Question: I have this database:

and I have this ajax request:
'''
$("#noviDatum").click(function() {
var nd = $('#nD').val();
$.ajax({
url: "addDate.php",
type: "POST",
async: true,
data: {ajdi:ajdi,nd:nd}, //your form data to post goes here as a json object
dataType: "html",
success: function(data) {
console.log(data);
},
});
});
'''
so ajdi = id_akt
Now I want to when I run 'addDate.php' to copy all rows 'where id_akt = ajdi and where prvi = 1' but then I need to change 'datum' to coped rows with 'nd' value (which is also date) and 'vrednost to 0'.
Is it possible to do that and How? Also how save is this method? What you suggest?
'''
try {
$conn = new PDO("mysql:host=localhost;dbname=$dbname", $username, $password);
$conn->setAttribute(PDO::ATTR_ERRMODE, PDO::ERRMODE_EXCEPTION);
$rez = $conn->prepare("SELECT * FROM track_aktivnosti WHERE id_akt = :id_akt AND prvi=1");
$rez->execute(array(':id_akt' => $_POST['id_akt']));
$kol = $rez->fetchAll();
foreach ($kol as $r) {
$STH = $conn->prepare("INSERT INTO track_aktivnosti (datum, prvi, id_akt, tabela, id_tabele, naziv, vrednost) VALUES ($r['datum'], 0, :id_akt, $r['tabela'], $r['naziv'], 0)");
$STH->execute(array(':id_akt' => $_POST['id_akt']));
$STH->execute();
}
} catch(PDOException $e) {
echo 'ERROR: ' . $e->getMessage();
}
?>
'''
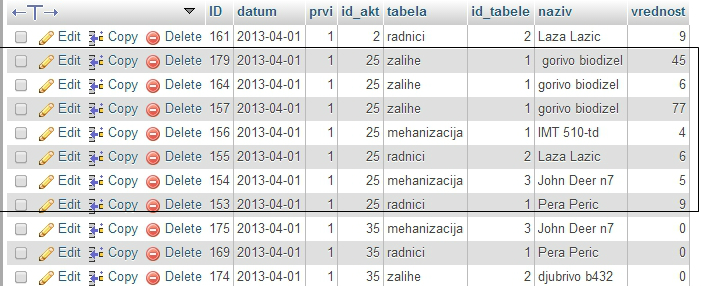
Answer: Well, first things off, I'm assuming that your addDate.php already has the basic logic implemented for communicating with a mysql database and that you are a good coder and checking all vales passed by the ajax post for any evil input.
You would then basically first need to retrieved the rows you want to copy and modify:
'''
...
$ajdi = $_POST['ajdi'];
$nd = $_POST['nd'];
...
$select_rows = query("SELECT * FROM your_table WHERE 'id_akt'= $ajdi AND 'id_akt'= 1") or die(mysql_error());
while($data = fetch_assoc($select_rows))
{
//we'll handle this in the next section
}
...
'''
After you have retrieved your rows, you will need to change each rows data accordingly and then insert it back into the table.
'''
...
while($data = fetch_assoc($select_rows))
{
$insert_row = query("INSERT INTO your_table (datum, prvi, other cols..) VALUES ($nd, $data['prvi'], other values...)");
if ($insert_row) {
/// Delete old row if needed by using $data['id']
}
}
...
'''
Let me know if you need any other information.
I've made some changes to your updated code and added a few error echos to see if something is going wrong, but for further clarification where the error is, you will definitely need to debug your code:
'''
try {
// Check if value is set
$id_akt = $_POST['id_akt'];
echo "Passed id: " . $id_akt . "
";
$conn = new PDO("mysql:host=localhost;dbname=" . $dbname, $username, $password);
$conn->setAttribute(PDO::ATTR_ERRMODE, PDO::ERRMODE_EXCEPTION);
$rez = $conn->prepare("SELECT * FROM track_aktivnosti WHERE id_akt = :id AND prvi=1");
$rez->bindValue(':id', $id_akt, PDO::PARAM_INT);
$rez->execute();
//$data = $rez->fetchAll(PDO::FETCH_ASSOC);
while($r = $rez->fetch(PDO::FETCH_ASSOC)) {
// Check if we are in loop
echo "Processing row data:";
print_r($r);
echo "
";
$STH = $conn->prepare("INSERT INTO track_aktivnosti (datum, prvi, id_akt, tabela, id_tabele, naziv, vrednost) VALUES (:r_datum, 0, :id_akt, :r_tabela, 0, :r_naziv, 0)");
$STH->execute(array(':r_datum' => $r['datum'],':id_akt' => $id_akt, ':r_tabela' => $r['tabela'], ':r_naziv' => $r['naziv'] ));
$affected_rows = $STH->rowCount();
echo "Affected rows: " . $affected_rows;
echo "
";
echo "
";
}
} catch(PDOException $e) {
echo 'ERROR: ' . $e->getMessage();
}
'''
Clearly you have a few problems in your version:
- - - -
Most problems can often be resolved by taking your time and thinking about what you just wrote and double checking it for logical errors.
Hope this helps.